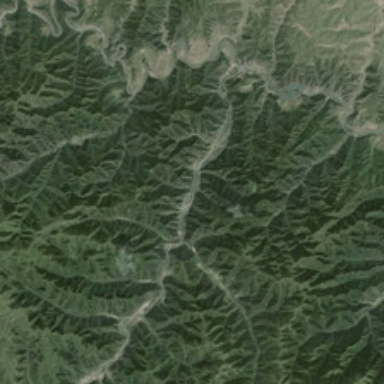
It is a piece of green mountain .